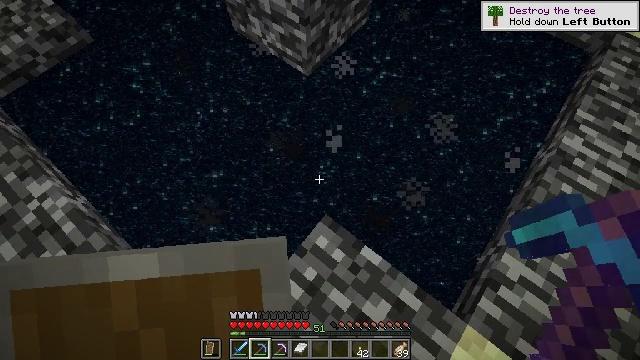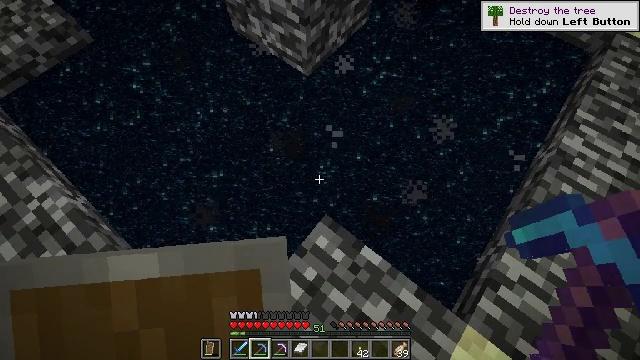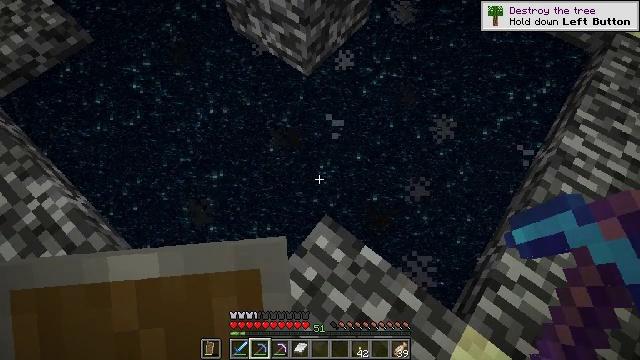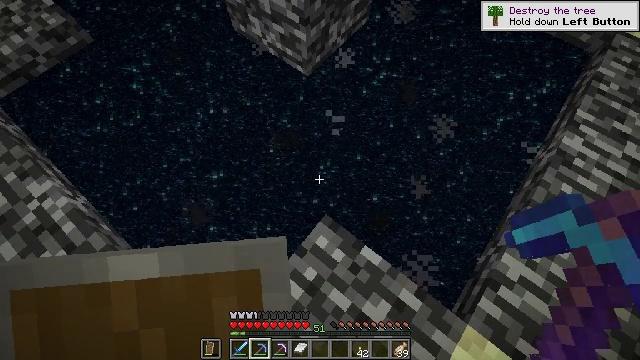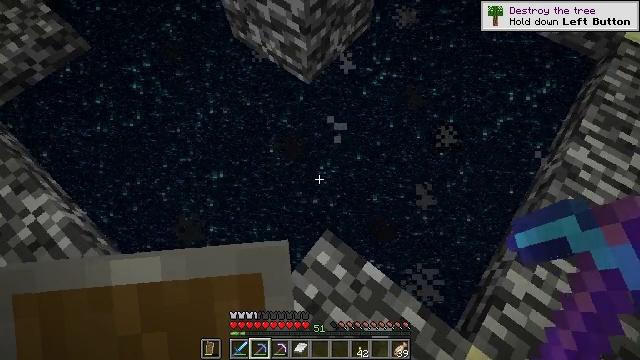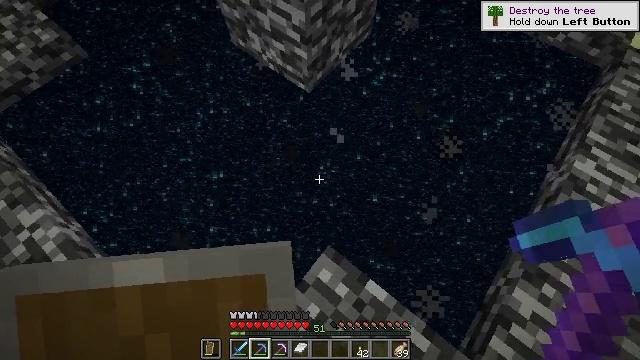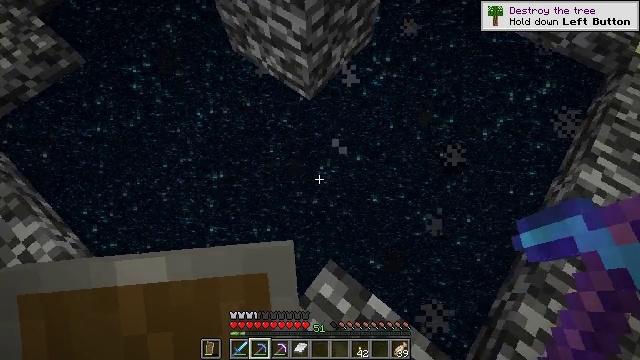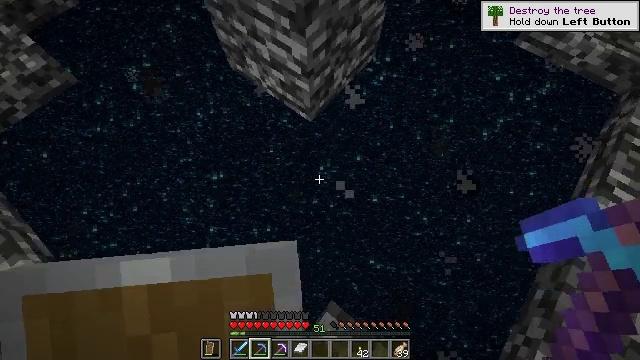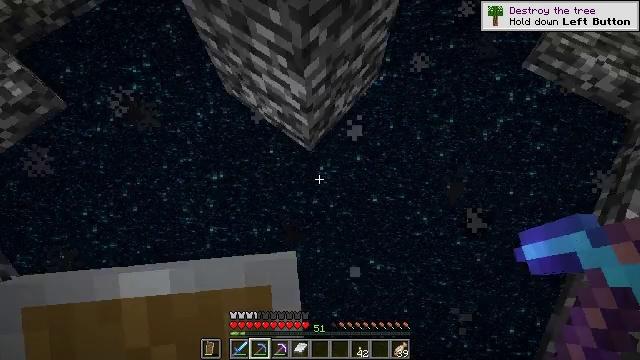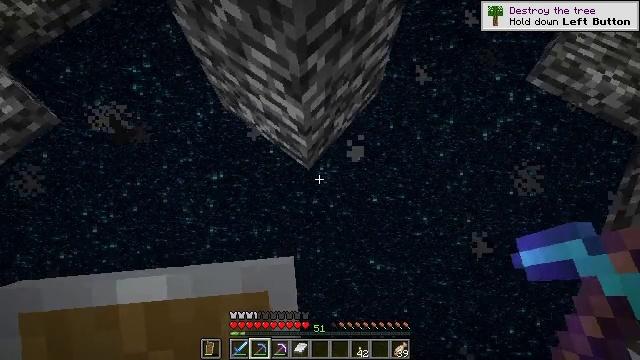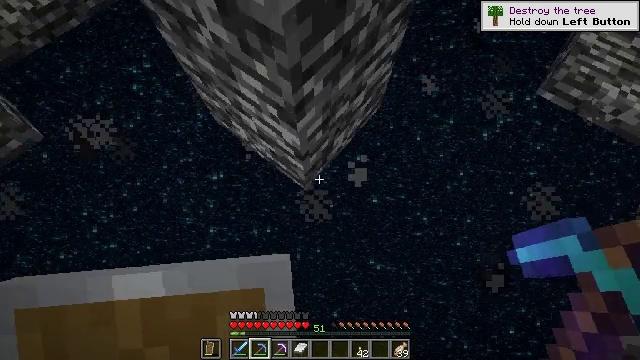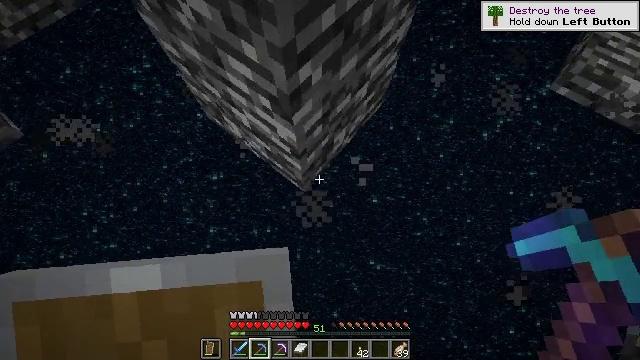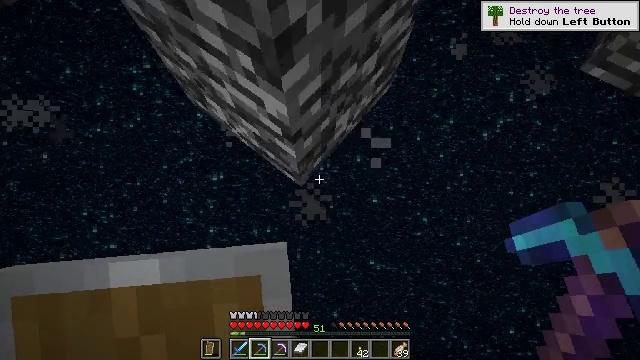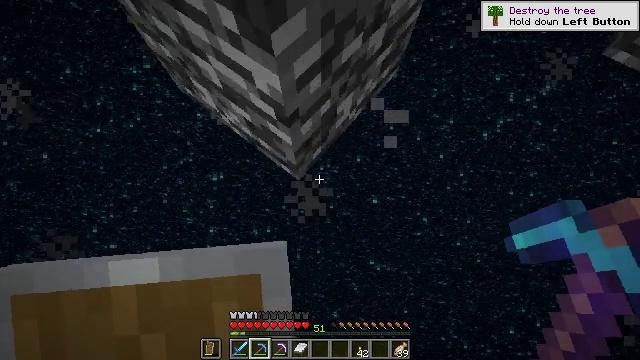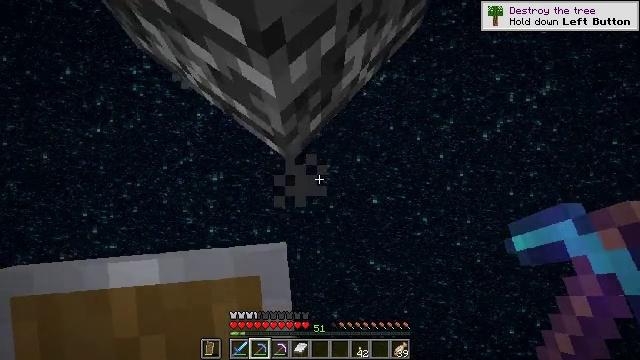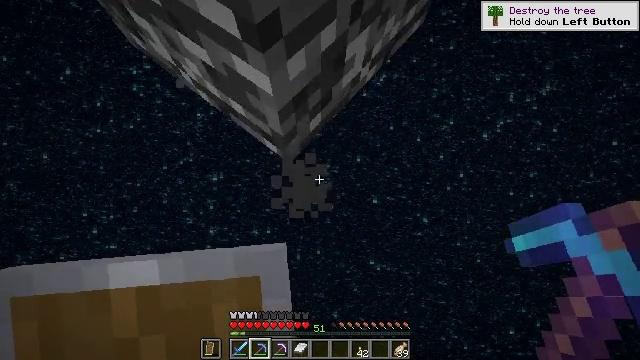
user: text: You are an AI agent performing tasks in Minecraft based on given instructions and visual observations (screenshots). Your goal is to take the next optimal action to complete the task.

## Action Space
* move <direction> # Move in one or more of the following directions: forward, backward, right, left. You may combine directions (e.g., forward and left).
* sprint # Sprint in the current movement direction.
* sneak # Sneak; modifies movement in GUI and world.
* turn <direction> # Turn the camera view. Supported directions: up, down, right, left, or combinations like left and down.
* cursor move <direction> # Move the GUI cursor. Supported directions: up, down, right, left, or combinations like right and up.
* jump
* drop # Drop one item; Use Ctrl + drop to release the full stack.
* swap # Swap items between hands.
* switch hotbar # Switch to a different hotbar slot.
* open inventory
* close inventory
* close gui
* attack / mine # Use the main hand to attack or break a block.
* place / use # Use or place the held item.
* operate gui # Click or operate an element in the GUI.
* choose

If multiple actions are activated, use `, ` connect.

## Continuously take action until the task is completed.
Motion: motion action
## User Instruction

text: Get end stone bricks for building or crafting.
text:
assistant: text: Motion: no_op
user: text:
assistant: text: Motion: no_op
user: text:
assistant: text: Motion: no_op
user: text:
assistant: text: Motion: move forward
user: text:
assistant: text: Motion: move forward
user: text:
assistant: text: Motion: move forward
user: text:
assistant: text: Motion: move forward
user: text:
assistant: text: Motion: move forward
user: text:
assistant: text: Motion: move forward
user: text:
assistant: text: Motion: no_op
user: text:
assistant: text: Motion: no_op
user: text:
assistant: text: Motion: no_op
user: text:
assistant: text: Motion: no_op
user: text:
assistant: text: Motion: no_op
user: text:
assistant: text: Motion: no_op
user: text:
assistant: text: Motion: no_op
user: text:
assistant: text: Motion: open gui
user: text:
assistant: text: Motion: no_op
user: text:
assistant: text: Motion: no_op
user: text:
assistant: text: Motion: no_op
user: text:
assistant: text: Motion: close gui
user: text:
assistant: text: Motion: no_op
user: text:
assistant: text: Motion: no_op
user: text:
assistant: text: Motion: no_op
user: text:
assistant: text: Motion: no_op
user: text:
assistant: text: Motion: no_op
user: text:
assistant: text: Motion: no_op
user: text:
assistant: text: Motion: no_op
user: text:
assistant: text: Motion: no_op
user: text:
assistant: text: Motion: no_op